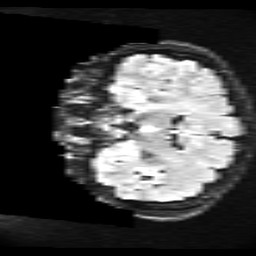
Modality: FLAIR
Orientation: coronal
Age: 24
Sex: female
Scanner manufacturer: ge
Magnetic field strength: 3 T
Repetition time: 11 s
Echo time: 0.1497 s